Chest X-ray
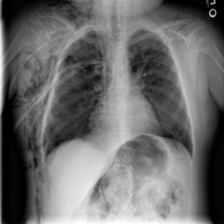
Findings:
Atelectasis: negative
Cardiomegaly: negative
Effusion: negative
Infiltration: negative
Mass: negative
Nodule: negative
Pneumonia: negative
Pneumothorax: positive
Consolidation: negative
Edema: negative
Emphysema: positive
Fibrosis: negative
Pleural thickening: negative
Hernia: negative